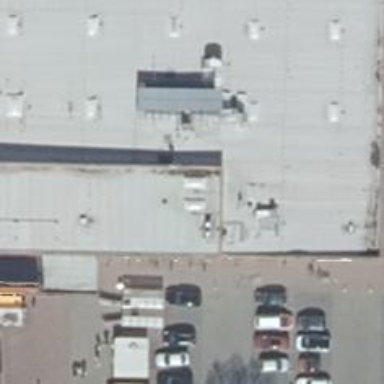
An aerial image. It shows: Bakery.